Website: bh-photo
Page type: billing-address
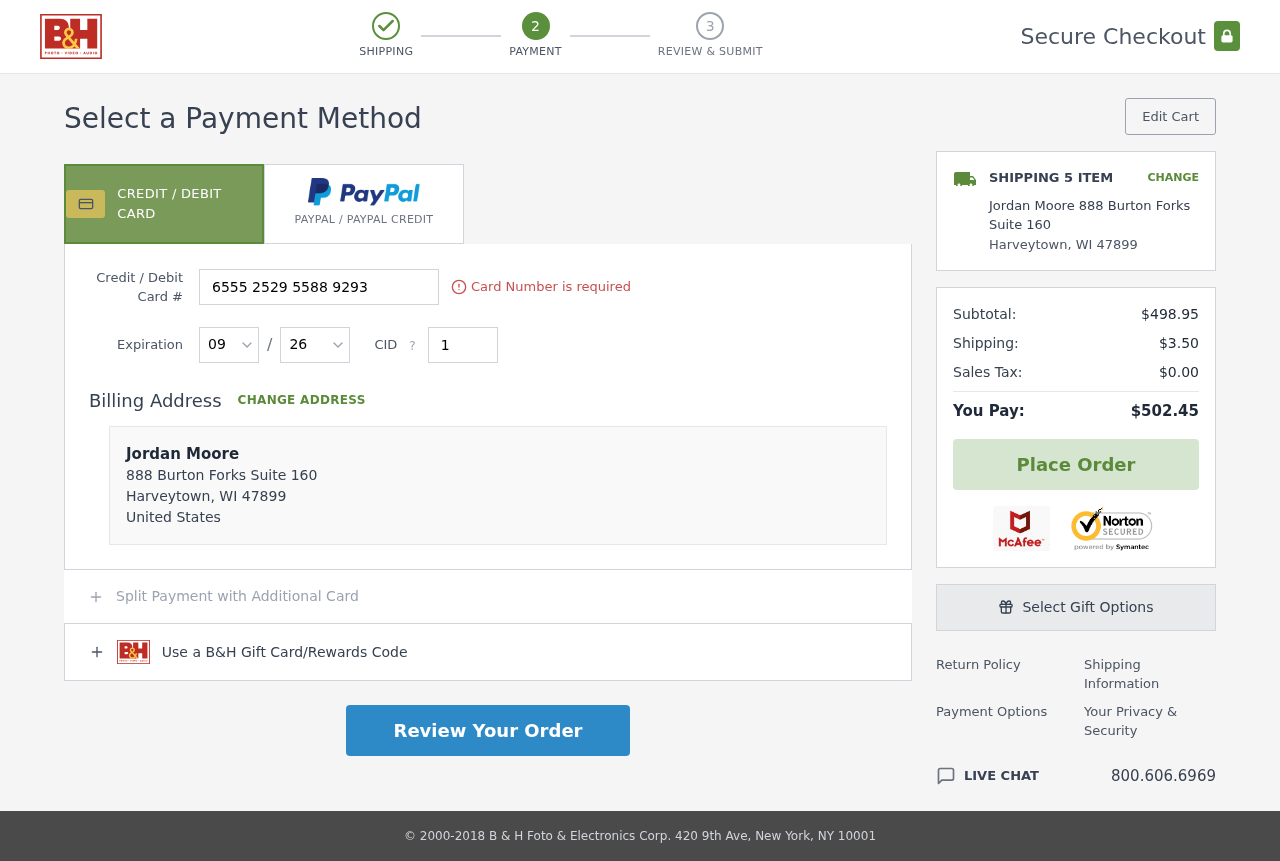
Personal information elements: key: PII_CARD_CVV
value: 135
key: PII_CARD_EXPIRY_MONTH
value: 09
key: PII_CARD_EXPIRY_YEAR
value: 26
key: PII_CARD_NUMBER
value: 6555 2529 5588 9293
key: PII_CITY
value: Harveytown
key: PII_COUNTRY
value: United States
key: PII_FULLNAME
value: Jordan Moore
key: PII_FULLNAME2
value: Jordan Moore
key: PII_POSTCODE
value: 47899
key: PII_STATE_ABBR
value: WI
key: PII_STREET
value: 888 Burton Forks Suite 160
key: PII_POSTCODE_FULL
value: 47899
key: PII_POSTCODE_NUMERIC
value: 47899
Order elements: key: ORDER_NUM_ITEMS
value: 5
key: ORDER_SUBTOTAL
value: $498.95
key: ORDER_SHIPPING_COST
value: $3.50
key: ORDER_TAX
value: $0.00
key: ORDER_TOTAL
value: $502.45